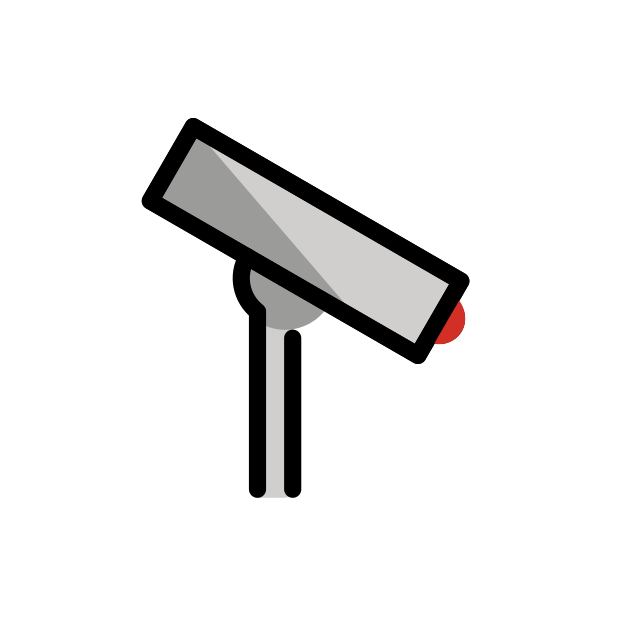
surveillance